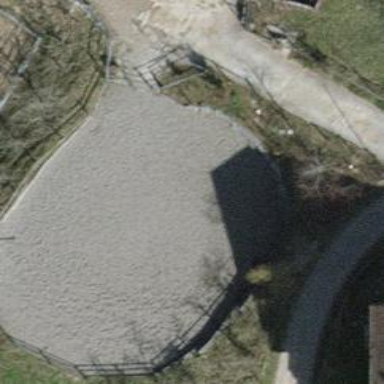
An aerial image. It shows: Equestrian pitch for leisure land activities.